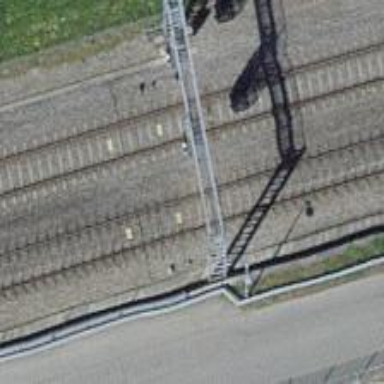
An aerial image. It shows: Railway signal.